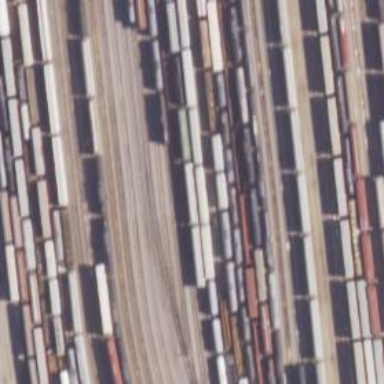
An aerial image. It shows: Railway yard in service.